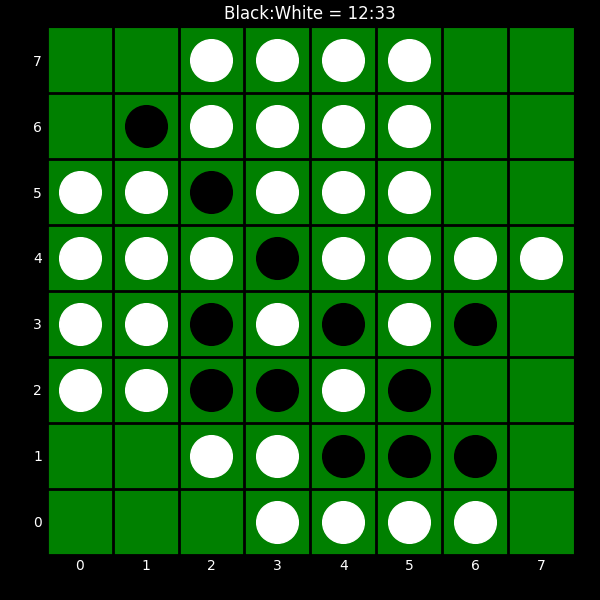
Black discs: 12
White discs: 33